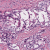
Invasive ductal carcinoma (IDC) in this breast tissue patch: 1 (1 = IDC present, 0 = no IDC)